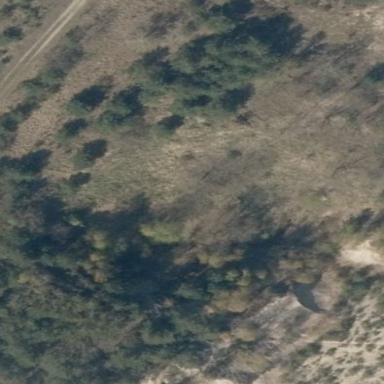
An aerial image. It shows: Mixed woodland with variety of leaf types and cycles.